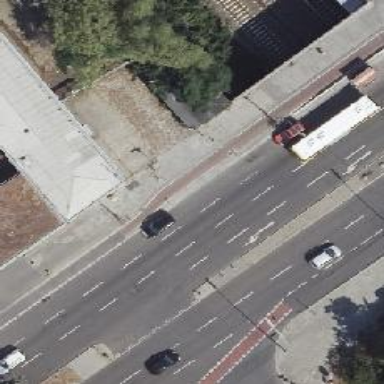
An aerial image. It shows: Secondary road with asphalt surface. It is dual carriageway with cycle track on the right side.